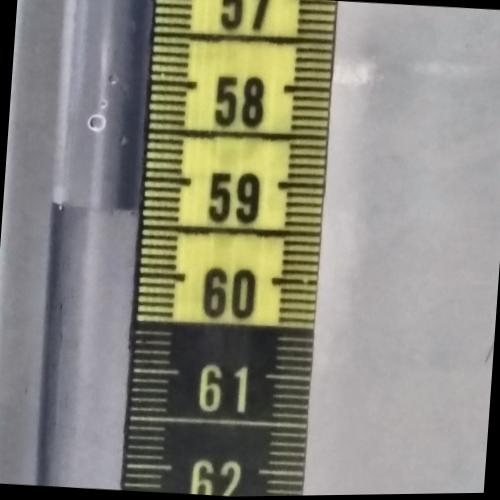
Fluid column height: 59.3 cm